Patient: sex M, age 57
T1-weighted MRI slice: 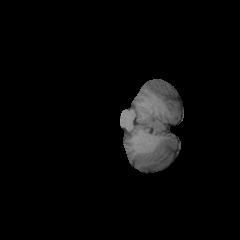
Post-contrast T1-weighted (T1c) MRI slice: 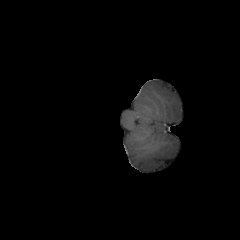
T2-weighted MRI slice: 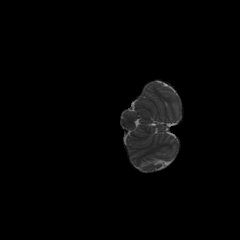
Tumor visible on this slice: no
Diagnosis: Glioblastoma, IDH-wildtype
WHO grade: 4